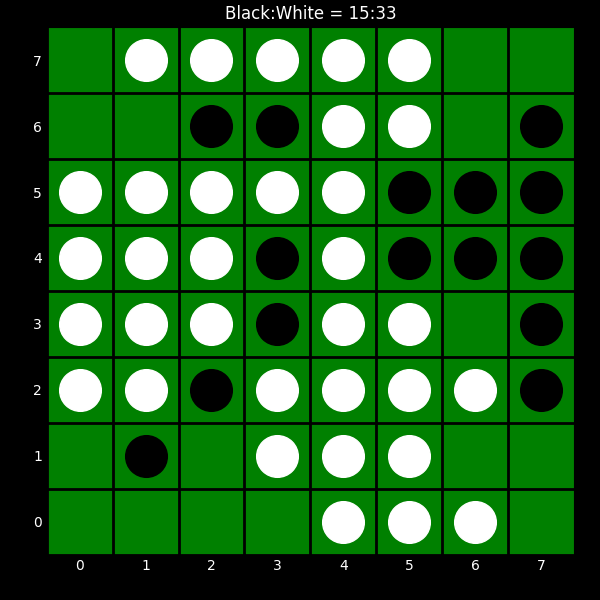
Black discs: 15
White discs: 33